Question: I need to achieve this using
I have referenced the required DLLs in my project:
[]
'''
using System.Management.Automation;
using System.Management.Automation.Runspaces;
'''
But whenever I try using 'WSManConnectionInfo', for example <URL>:
'''
WSManConnectionInfo connectionInfo = new WSManConnectionInfo();
connectionInfo.ComputerName = machineAddress;
Runspace runspace = RunspaceFactory.CreateRunspace(connectionInfo);
runspace.Open();
using (PowerShell ps = PowerShell.Create())
{
ps.Runspace = runspace;
ps.AddScript("Get-Service");
var results = ps.Invoke();
// Do something with result ...
}
runspace.Close();
'''
I get a "type could not be found" error:
'The type or namespace 'WSManConnectionInfo' could not be foun (are you missing a using directive or assembly reference?)'
I am trying to remote into a PowerShell session on our server (from an app running locally on the client machine), which can then query which processes are running in that person's session.
According to <URL> all I need is the 'System.Management.Automation' namespace, and I couldn't see any mention of framework version limitations. Am I being really stupid here or does Microsoft just have the worst documentation in the universe?
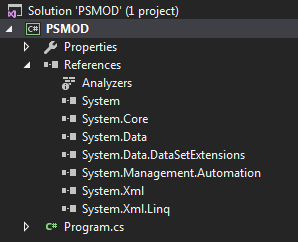
Answer: I found the answer I was looking for <URL>.
Basically, I had to change my reference from
'C:\Program Files\Reference Assemblies\Microsoft\WindowsPowerShell1.0\System.Management.Automation.dll'
to
'C:\Program Files(x86)\Reference Assemblies\Microsoft\WindowsPowerShell1.0\System.Management.Automation.dll'
For some reason this completely resolved all of my issues - I have no idea what the difference is between these two assemblies and would really appreciate any insight into this.